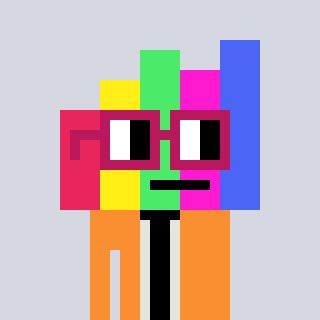
a pixel art character with square dark red glasses, a bar chart-shaped head and a orange-colored body on a cool background